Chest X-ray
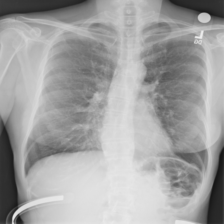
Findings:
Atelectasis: negative
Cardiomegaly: negative
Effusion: negative
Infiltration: negative
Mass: negative
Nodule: negative
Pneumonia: negative
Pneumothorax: negative
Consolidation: negative
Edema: negative
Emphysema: negative
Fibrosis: negative
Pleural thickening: negative
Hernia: negative